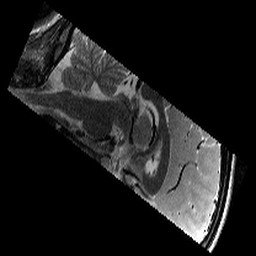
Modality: T2w
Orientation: sagittal
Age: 9
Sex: female
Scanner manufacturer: siemens
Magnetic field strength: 3 T
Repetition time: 9.23 s
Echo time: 0.067 s